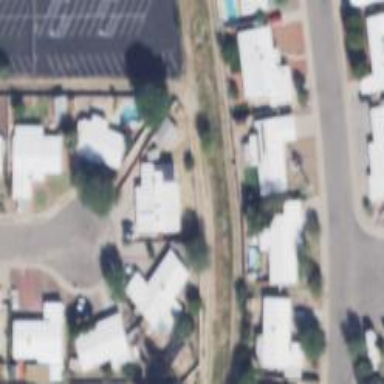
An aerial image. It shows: Alleyway designated as service road.